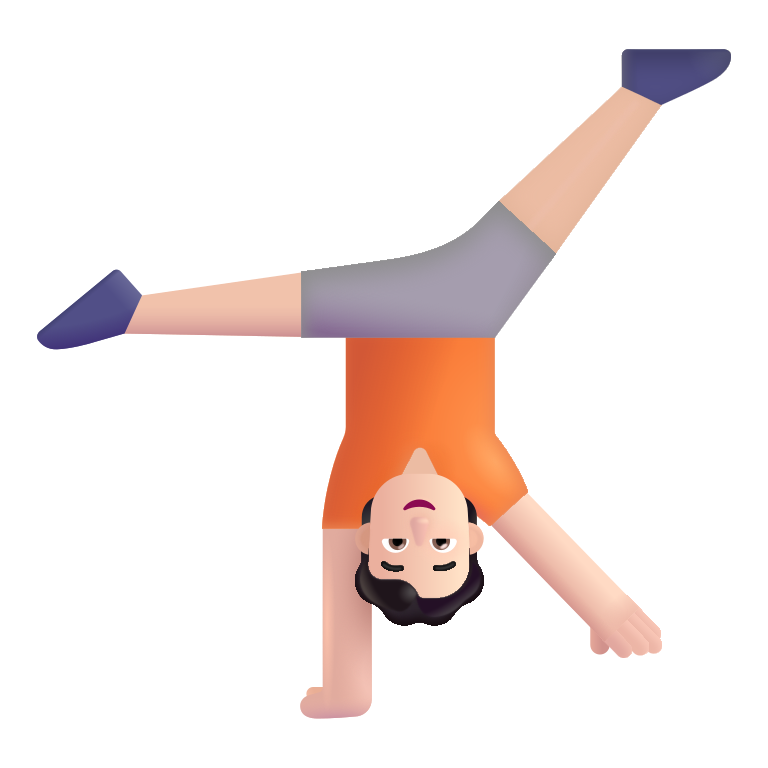
person cartwheeling color light